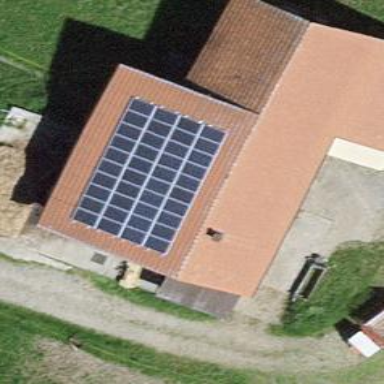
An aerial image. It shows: Solar power generator using photovoltaic method with solar photovoltaic panel types.